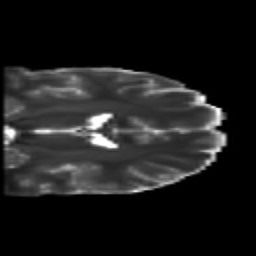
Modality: T2w
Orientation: coronal
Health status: healthy
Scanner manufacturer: siemens
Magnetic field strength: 3 T
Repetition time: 10 s
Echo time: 0.092 s